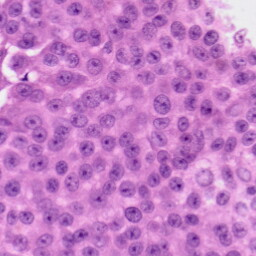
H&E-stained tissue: Skin